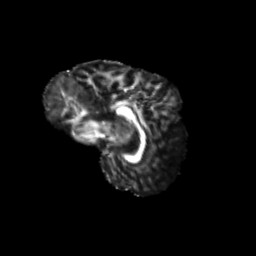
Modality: FA
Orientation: sagittal
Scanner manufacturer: siemens
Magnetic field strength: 3 T
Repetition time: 9.2 s
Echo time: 0.084 s